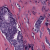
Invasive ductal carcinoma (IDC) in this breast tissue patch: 1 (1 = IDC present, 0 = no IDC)